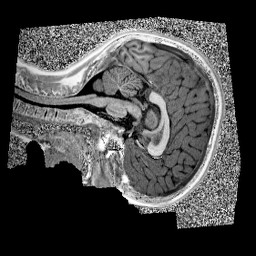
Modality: UNIT1
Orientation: sagittal
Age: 9
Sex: female
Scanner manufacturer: siemens
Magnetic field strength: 3 T
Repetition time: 4 s
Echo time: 0.00299 s